Question: I am trying to put two radio buttons on my form. The HTML is:
'''
<div class="container">
<form action="">
<legend>Type your info here</legend>
<p>
<label>Do you have a student loan?</label>
<input type="radio" name="loan" value="yes">Yes<br>
<input type="radio" name="loan" value="no">No<br>
</p>
</form>
</div>
'''
When I run this, it turns out like this:

I also currently have some CSS, which may be causing the problem (I don't know if it is).
'''
.container{
width: 500px;
clear: both;
}
.container input{
width: 100%;
clear: both;
}
'''
So the question is: can someone please let me know how I could get the buttons to sit next to the "yes" and "no" texts/labels?
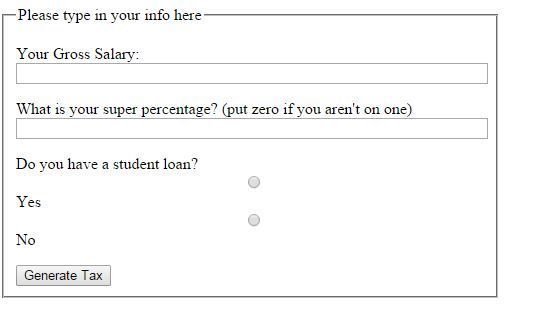
Answer: Because, you're using 'width:100%;' in all input element which is causing you that. Just use width 100% in input whose type is text as per your requirement:
'''
.container input[type="text"]{
width: 100%;
clear: both;
}
'''